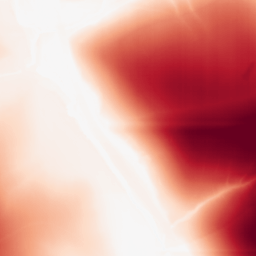
Category: morphological
Decomposition family: rolling_ball
Decomposition parameters: radius: 200
Upsampling method: sinc_hamming
Upsampling parameters: scale: 4
kernel_size: 16
Upsampling scale: 4